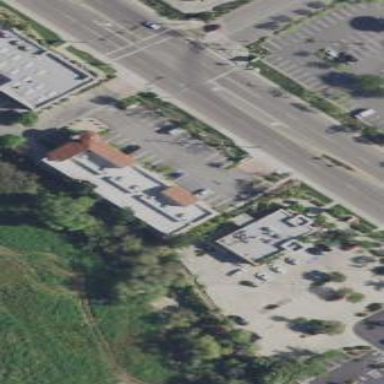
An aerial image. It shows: Retail building.